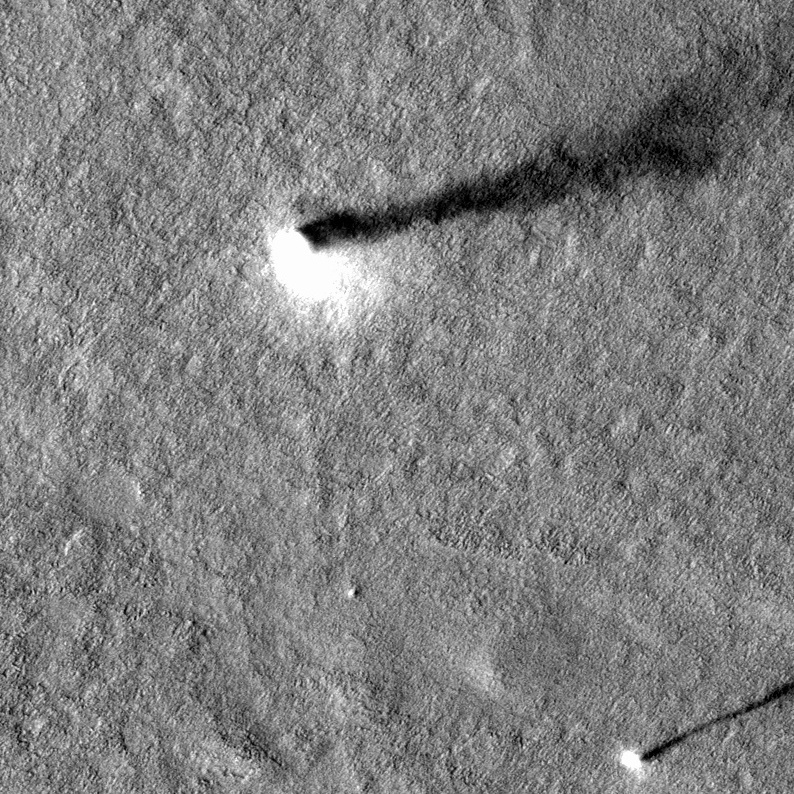
Label: dustdevil, dustdevil